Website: walmart
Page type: store-pickup
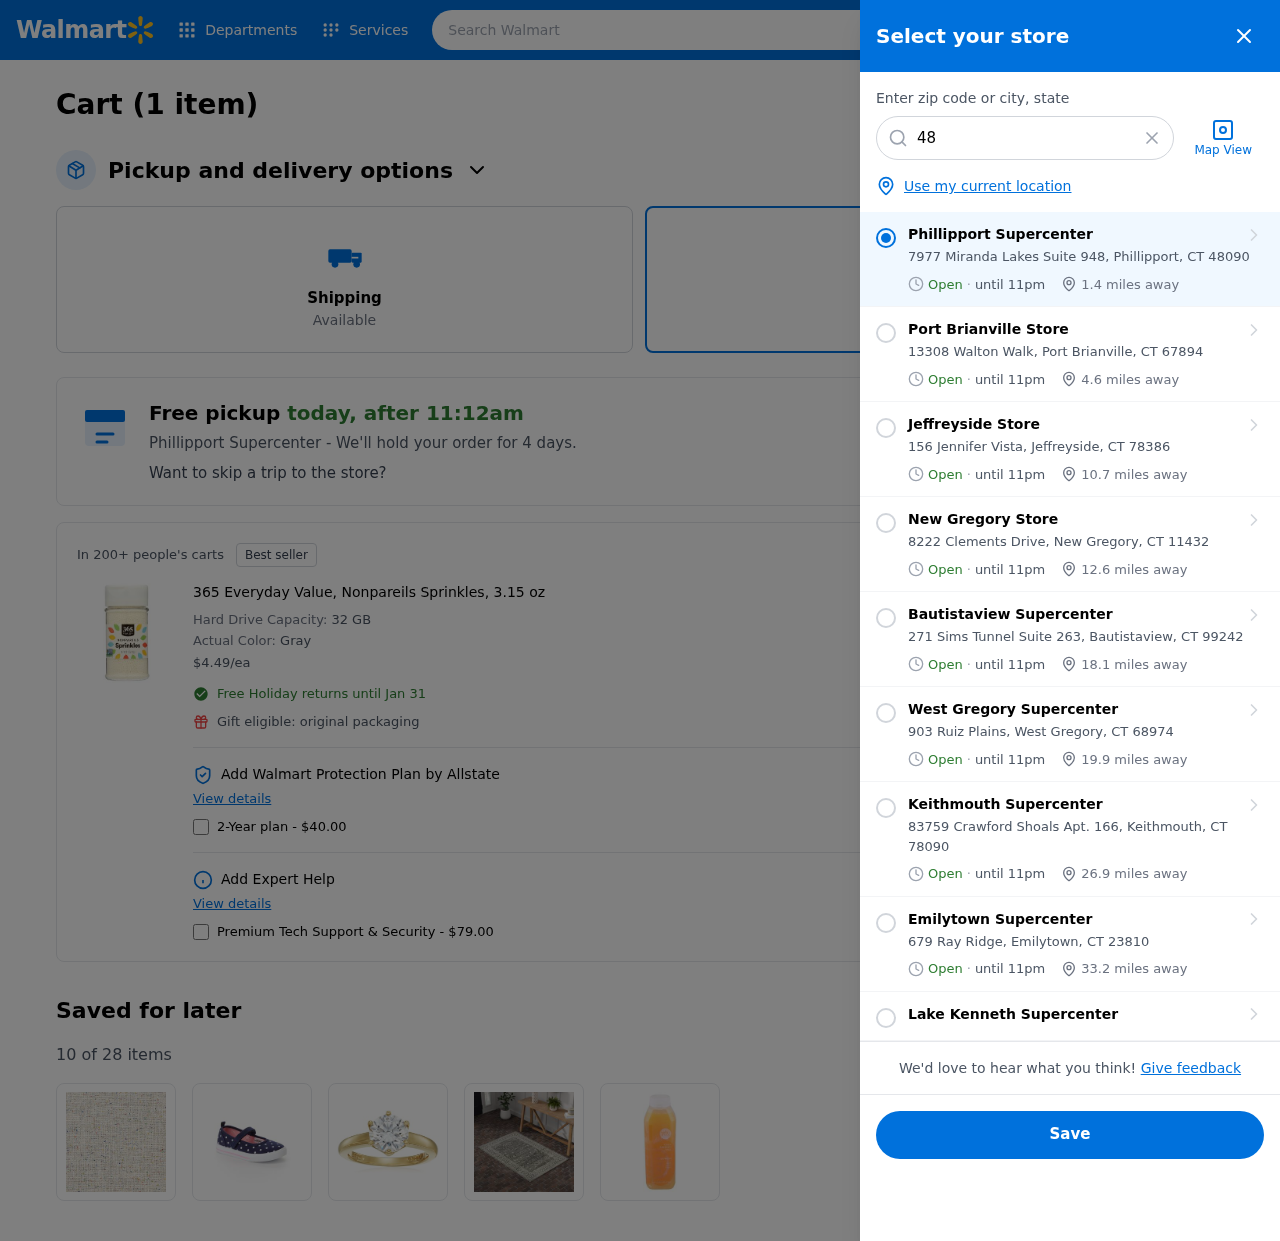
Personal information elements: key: PII_CITY
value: Phillipport
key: PII_CITY
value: Phillipport Supercenter
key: PII_CITY_STATE_ZIP
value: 7977 Miranda Lakes Suite 948, Phillipport, CT 48090
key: PII_LOCATION1_CITY
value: Port Brianville Store
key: PII_LOCATION1_CITY_STATE_ZIP
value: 13308 Walton Walk, Port Brianville, CT 67894
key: PII_LOCATION2_CITY
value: Jeffreyside Store
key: PII_LOCATION2_CITY_STATE_ZIP
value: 156 Jennifer Vista, Jeffreyside, CT 78386
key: PII_LOCATION3_CITY
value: New Gregory Store
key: PII_LOCATION3_CITY_STATE_ZIP
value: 8222 Clements Drive, New Gregory, CT 11432
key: PII_LOCATION4_CITY
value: Bautistaview Supercenter
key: PII_LOCATION4_CITY_STATE_ZIP
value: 271 Sims Tunnel Suite 263, Bautistaview, CT 99242
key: PII_LOCATION5_CITY
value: West Gregory Supercenter
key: PII_LOCATION5_CITY_STATE_ZIP
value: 903 Ruiz Plains, West Gregory, CT 68974
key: PII_LOCATION6_CITY
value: Keithmouth Supercenter
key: PII_LOCATION6_CITY_STATE_ZIP
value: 83759 Crawford Shoals Apt. 166, Keithmouth, CT 78090
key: PII_LOCATION7_CITY
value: Emilytown Supercenter
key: PII_LOCATION7_CITY_STATE_ZIP
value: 679 Ray Ridge, Emilytown, CT 23810
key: PII_LOCATION8_CITY
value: Lake Kenneth Supercenter
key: PII_POSTCODE
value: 48090
Product elements: key: PRODUCT1_NAME
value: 365 Everyday Value, Nonpareils Sprinkles, 3.15 oz
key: PRODUCT1_PRICE
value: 4.49
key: PRODUCT1_DESC
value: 32 GB
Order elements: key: ORDER_NUM_ITEMS
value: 1
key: ORDER_NUM_ITEMS
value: Cart (1 item)
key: ORDER_DELIVERY_DATE
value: today, after 11:12am
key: ORDER_ITEM1_QUANTITY
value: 1
Search elements: key: HEADER_SEARCH
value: Search Walmart
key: SEARCH_LOCATION
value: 48090